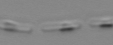
Label: Skeletonema